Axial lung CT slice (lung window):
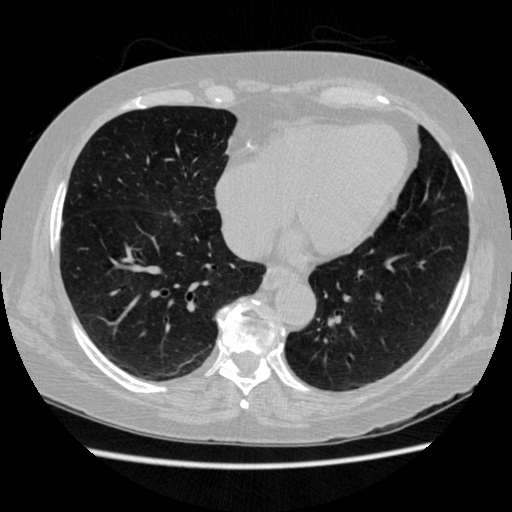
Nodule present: no